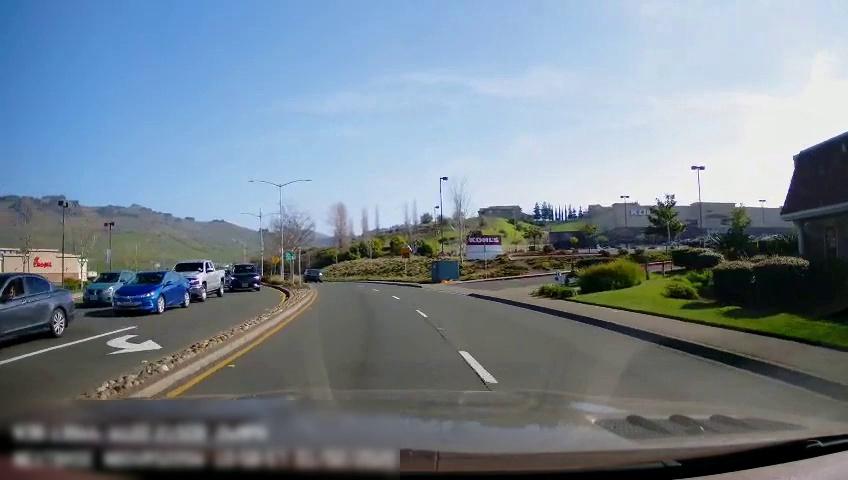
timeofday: Day
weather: Sunny
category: Drivable Space
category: Drivable Space
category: Vehicles | SUV
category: Vehicles | Truck
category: Vehicles | Car
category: Vehicles | Car
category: Vehicles | Car
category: Vehicles | Car
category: Lanes | Opposite Lane
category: Lanes | Opposite Lane
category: Lanes | Alternate Lane
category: Lanes | Alternate Lane
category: Traffic | Signs
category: Traffic | Signs